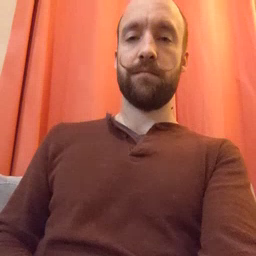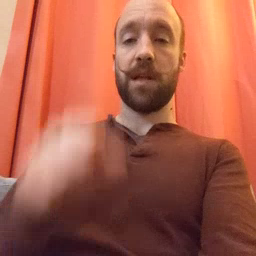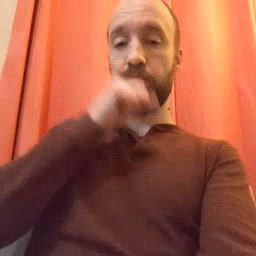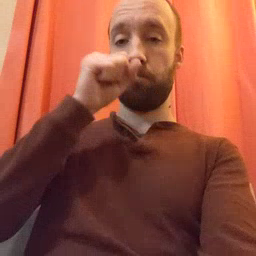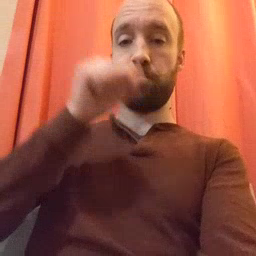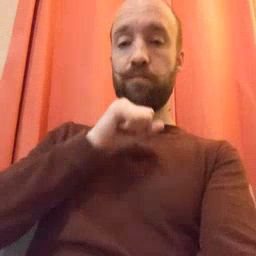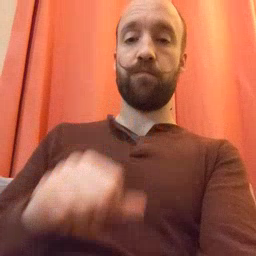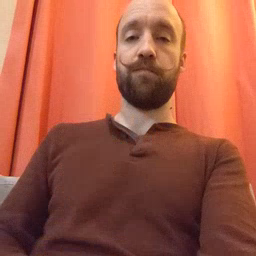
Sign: icecream